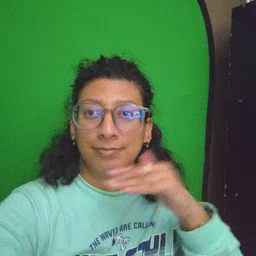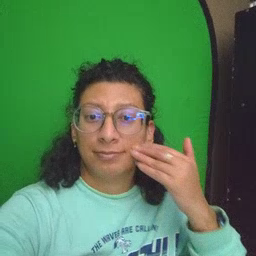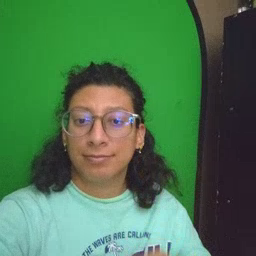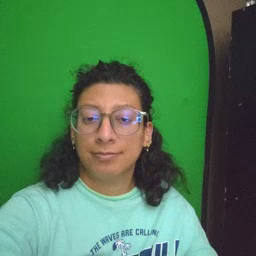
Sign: smile